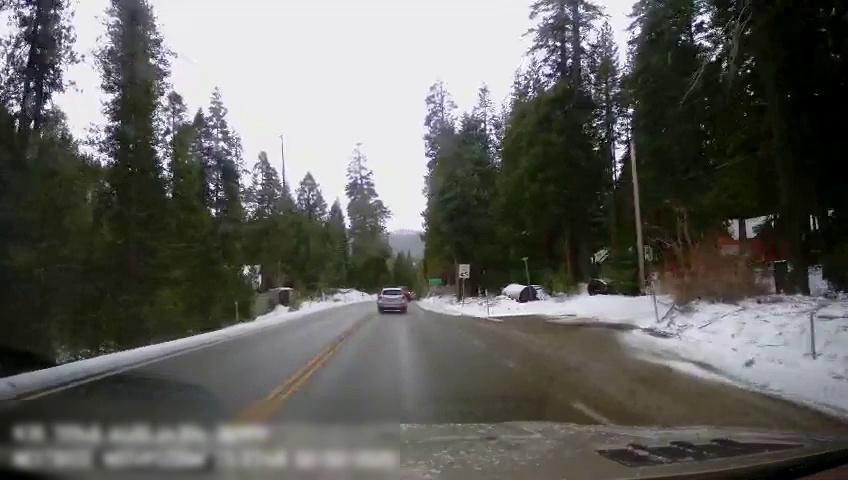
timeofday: Day
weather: Snowy
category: Drivable Space
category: Vehicles | Truck
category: Vehicles | SUV
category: Lanes | Current Lane
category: Lanes | Opposite Lane
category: Lanes | Opposite Lane
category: Lanes | Current Lane
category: Traffic | Signs
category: Traffic | Signs